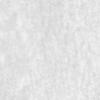
Label: no_change